Field crop: maize
Growth stage: 2
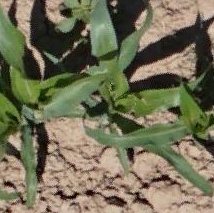
Species: maize